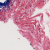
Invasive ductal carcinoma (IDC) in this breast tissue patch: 0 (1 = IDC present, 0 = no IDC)